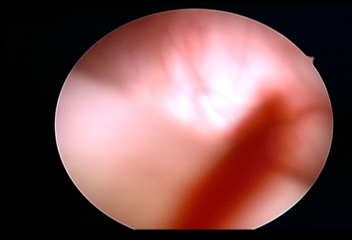
Modality: WLC
Class: Normal mucosa
Bladder cancer association: No